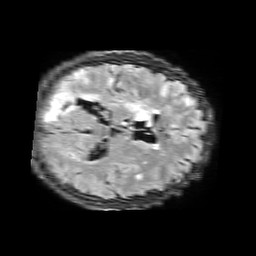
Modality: FLAIR
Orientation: axial
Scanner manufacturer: philips
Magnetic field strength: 1.5 T
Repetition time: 10 s
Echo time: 0.14 s